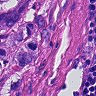
Metastatic tissue present: yes